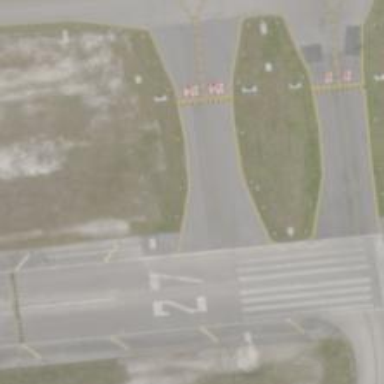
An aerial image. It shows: View of taxiway at the airport.